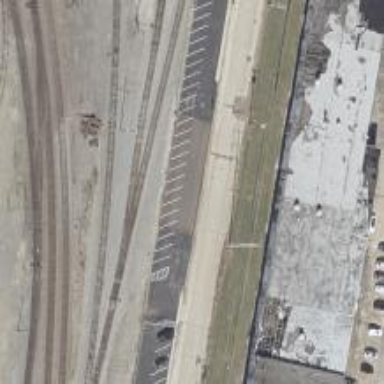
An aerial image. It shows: Abandoned railway yard is depicted.